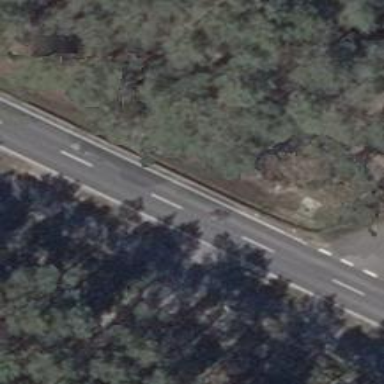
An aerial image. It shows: Asphalt cycleway.